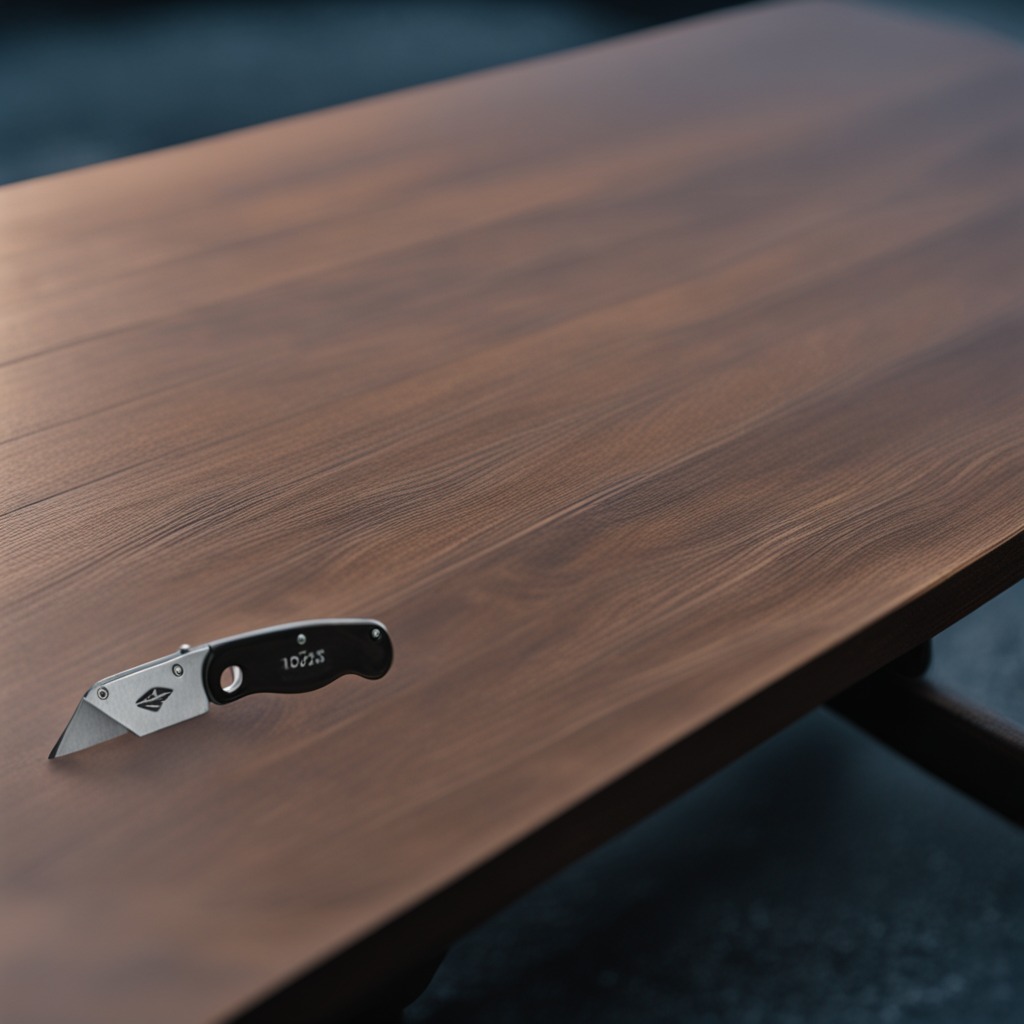
A utility knife is lying on a table.